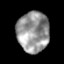
Tissue: prostate
Cell type: T cells
Senescence score: 0.3407
Nuclear area (px): 1274
Mean DAPI intensity: 150.188